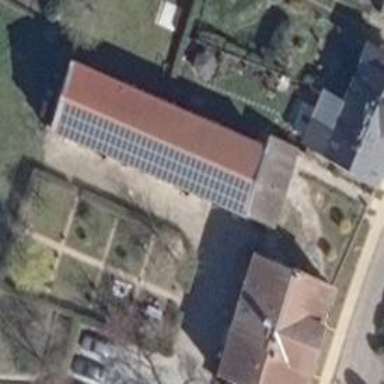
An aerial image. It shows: Solar-powered generator using photovoltaic technology. This small installation generates electricity through solar photovoltaic panels.